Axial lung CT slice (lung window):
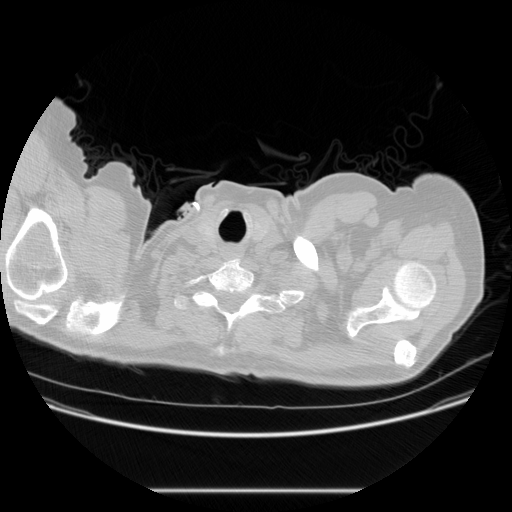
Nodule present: no